Question: I'm re-writing a fairly complex script that I created a few weeks ago. After showing it to a few people, they all agreed that I should break it up into smaller pieces (classes) that have a specific purpose, and <URL>
As a self-taught programmer these concepts are pretty new to me, and I'm a little confused about how to best transfer data from one function/class to another. For instance, here is a simplified structure of what I'm building:

Should I have a "controller" script that calls all of these functions/classes and passes the data around wherever necessary? Is this where I would put the 'for loop' from the diagram above, even though it would work just as well as part of 'Function 1' which could then call 'Function 2'?
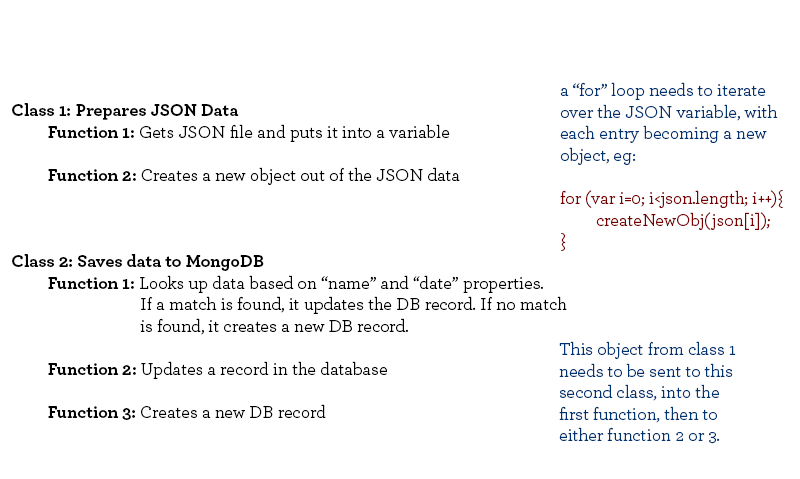
Answer: Without a controller/service script you'll not be able to meet single responsibility principle in fact. Here's a high level design I'd implement if I were you.
Should expose a method to get a file. Let's name it .
Methods for CRUD operations. Such as , , , , .
If your logic is simple it would be enough to move it to your object contructor so that your code looks like that: 'var newObj = new MyObj(json[i]);'
But if it's relatively complex maybe because you use some third party frameforks for validation or whatever you'd better create a factory. Then you could would look this way: 'var newObj = MyObjFactory.Create(json[i]);'
Finally you'll need to implement controller/service object. Let's name it with a method which should handle all interactions between the repositories and other objects discribed above. Here's approximately DoWork should look like:
'''
function DoWork(fileId){
var json = fileRepository.SelectById(fileId);
for(var i=0;i<json.length;i++){
var newObj = new MyObj(json[i]); // or calling factory method
var dbRecord = MongoDBRepository.SelectByQuery(newObj.name, newObj.date);
if(dbRecord){
MongoDBRepository.Update(newObj);
}
else{
MongoDBRepository.Create(newObj);
}
}
}
'''
Please note it's just a javascript syntax pseudo-code. Your actual code might look absolutley different but it gives your a feeling of what kind of design your should have. Also I exmplicitly didn't create a repository objects inside method, think of the way to inject them so you meet Dependency inversion principle.
Hope it helps!